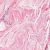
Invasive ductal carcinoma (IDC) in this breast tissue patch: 0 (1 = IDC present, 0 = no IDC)